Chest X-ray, PA view. Patient: 28 years old, sex F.
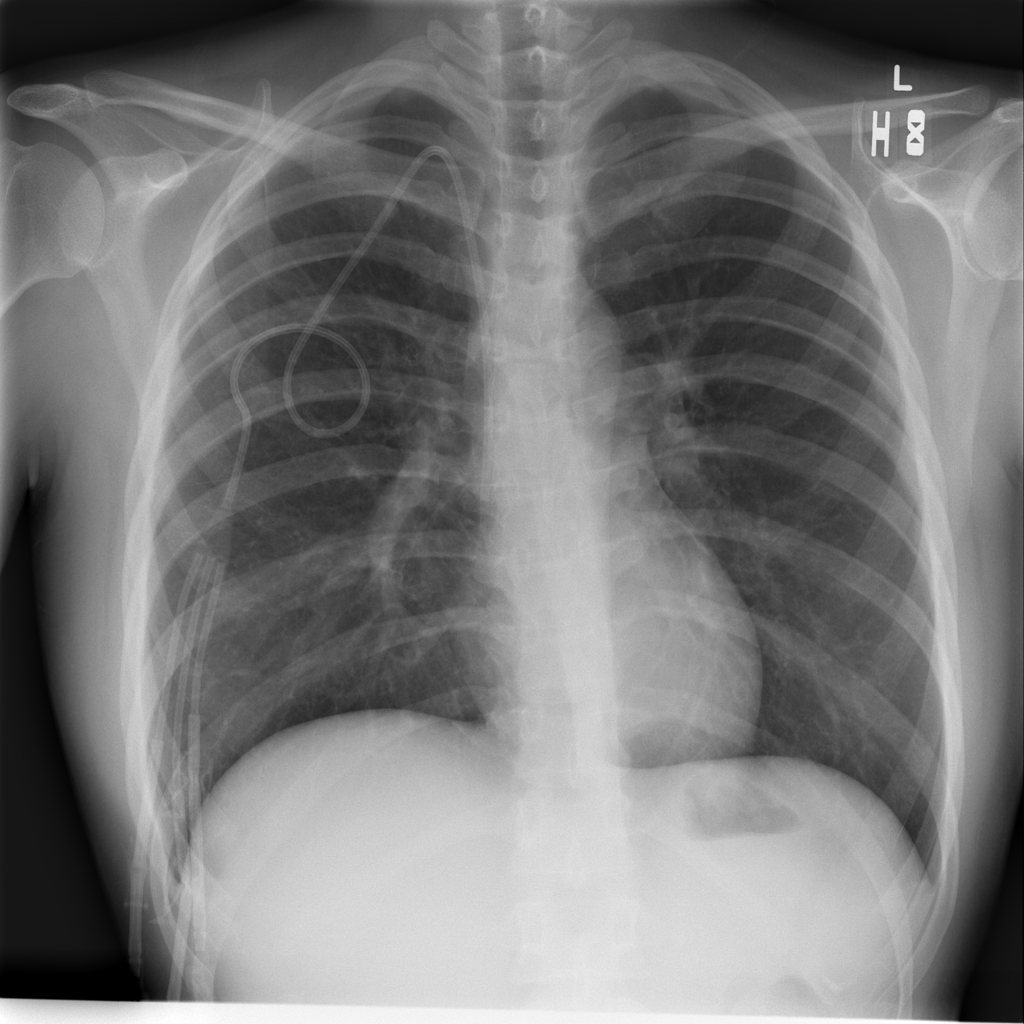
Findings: No Finding